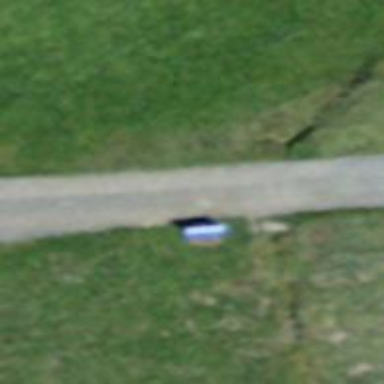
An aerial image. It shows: Blue bench.